Question: As seen in comment link a pitch by Talkin's Robust Algorithm for Pitch Tracking in voicebox (function name is "fxrapt") is extracted.
<URL>
However, I need to find pitch pulses in the LP error signal by detecting the maximum amplitude within each pitch period. For each pitch pulse, a Hamming window of two pitch periods long. if T(i-1), T(i), T(i+1) denote the locations of three successive pitch pulses. How can I design a analysis window for the pitch pulse at spans from T(i-1) to T(i+1), as illustrated in bellow link Figure ?

I am looking for MATLAB code for it.
I will really appreciate, if anyone can help me.
Thanks.
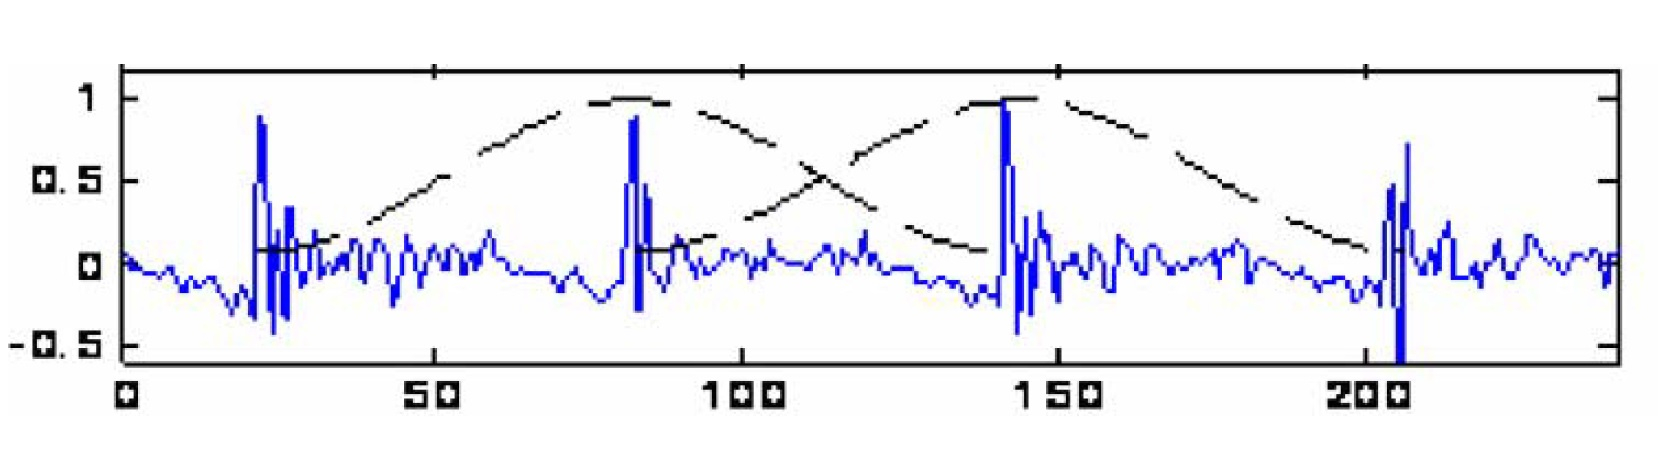
Answer: Steps:
- -
these two steps can be done like this:
'''
while ( (k+Step-1) <= Nsamples )
frame = x(k:k+steps-1);
P=PITCHTRACK_FUNCTION_HERE
[v, l] = max(abs(frame(1:P*2)));
if count == 1
marks(count) = l;
else
marks(count) = l+k-1;
count = count +1;
k=k+Step;
end
'''
- you now have all marks referring to your entire signal, then walk
around the vector marks to aplly a Hamming window of two pitch
periods long !'''
test=zeros(length(x),1);
for p=2:length(marks)-2
last=marks(p-1);
next=marks(p+1);
test(last:next)=test(last:next) + x(last:next) .* hamming(length(x(last:next)));
end
'''
PS:
x = your signal
Nsamples = length(x)
k = begins with 1
Step = 256 or 512 or 1024 or 2048